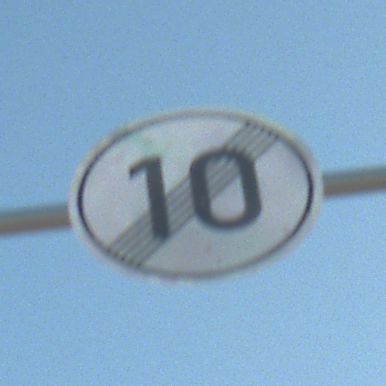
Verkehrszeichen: EndeGeschwindigkeit10
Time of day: SunriseSunset
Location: Outdoor (Beach)
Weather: Clear
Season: NotSpecified
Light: Natural